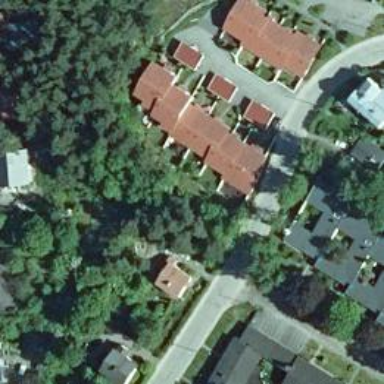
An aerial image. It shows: Terrace building.